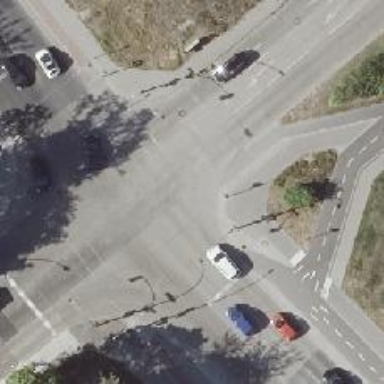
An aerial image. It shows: Asphalt cycleway with crossing controlled by traffic signals.